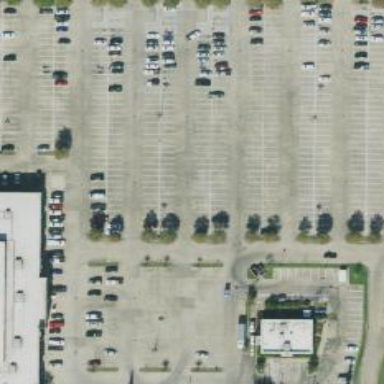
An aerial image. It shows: Parking space is available.